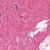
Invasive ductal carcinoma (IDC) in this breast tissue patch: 0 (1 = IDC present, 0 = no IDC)